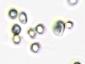
Label: Phaeocystis